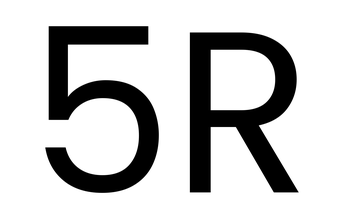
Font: Poppins-Regular